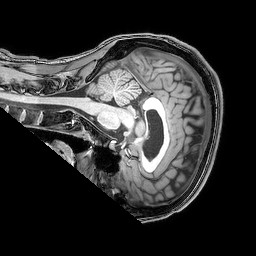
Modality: T1w
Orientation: sagittal
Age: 20
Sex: male